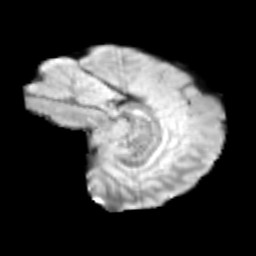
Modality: T2w
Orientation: sagittal
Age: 10
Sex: male
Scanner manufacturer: siemens
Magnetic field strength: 3 T
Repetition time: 3.8 s
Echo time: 0.07 s